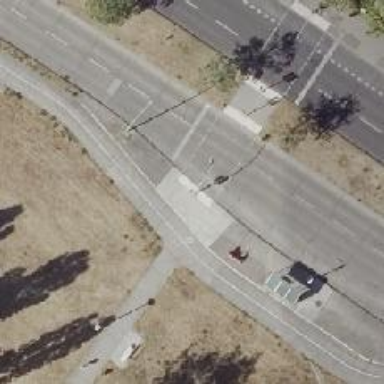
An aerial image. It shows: Footway crossing equipped with traffic signals and central island.